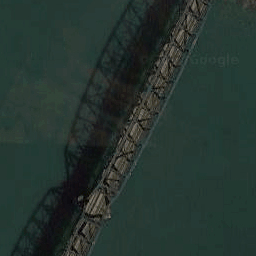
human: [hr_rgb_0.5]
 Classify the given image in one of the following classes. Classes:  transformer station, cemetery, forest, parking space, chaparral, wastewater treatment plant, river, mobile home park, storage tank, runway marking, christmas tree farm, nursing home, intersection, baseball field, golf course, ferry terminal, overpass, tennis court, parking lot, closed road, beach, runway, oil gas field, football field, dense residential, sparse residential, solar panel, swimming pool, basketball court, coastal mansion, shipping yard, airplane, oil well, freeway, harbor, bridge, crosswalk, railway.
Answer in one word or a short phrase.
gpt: bridge